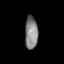
Tissue: prostate
Cell type: T cells
Senescence score: 0.6884
Nuclear area (px): 411
Mean DAPI intensity: 132.591